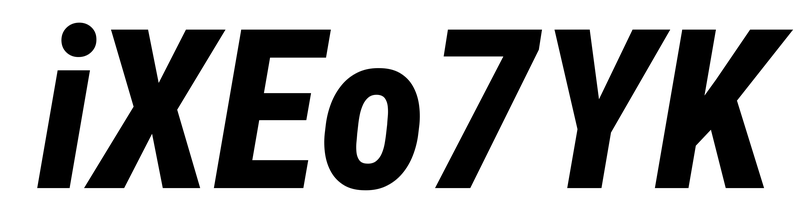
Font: Roboto-Italic_Condensed_ExtraBold_Italic